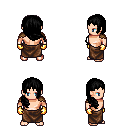
a pixel art fantasy rpg character, male body template, human, light skin, leather shoulder armor, robe skirt, black right-swept hairstyle, gold gloves, four views (front, back, left, right), 2x2 character sprite sheet, small pixel art, hard edges, no anti-aliasing